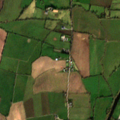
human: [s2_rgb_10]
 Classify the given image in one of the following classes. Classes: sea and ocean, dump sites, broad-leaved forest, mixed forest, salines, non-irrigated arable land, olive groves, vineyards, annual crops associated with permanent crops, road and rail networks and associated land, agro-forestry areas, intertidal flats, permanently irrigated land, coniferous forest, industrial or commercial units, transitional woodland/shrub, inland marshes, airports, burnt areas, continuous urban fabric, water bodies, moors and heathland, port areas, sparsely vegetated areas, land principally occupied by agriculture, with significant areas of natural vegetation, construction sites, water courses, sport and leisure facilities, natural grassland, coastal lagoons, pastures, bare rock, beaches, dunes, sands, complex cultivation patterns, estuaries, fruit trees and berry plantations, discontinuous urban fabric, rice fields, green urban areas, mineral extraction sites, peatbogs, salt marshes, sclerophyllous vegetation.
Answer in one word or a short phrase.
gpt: non-irrigated arable land, pastures